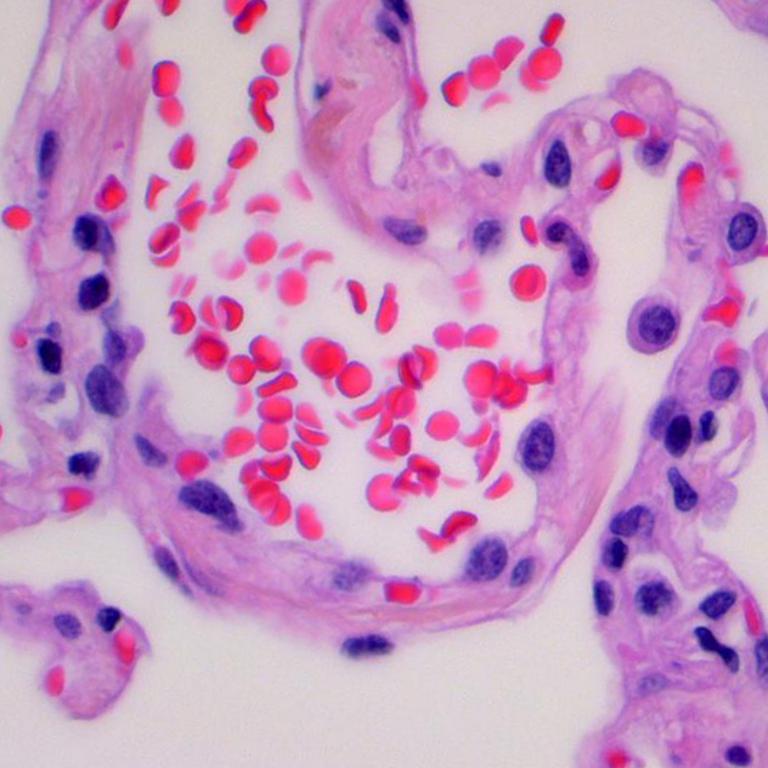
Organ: lung
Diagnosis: benign